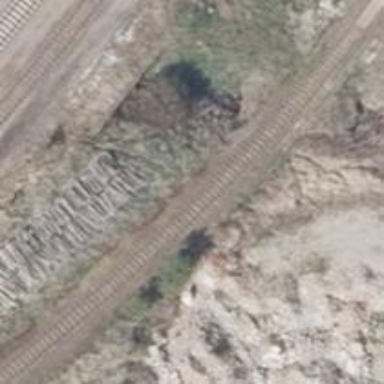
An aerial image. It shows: Rail spur service.